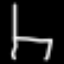
Label: chair